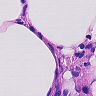
Metastatic tissue present: no